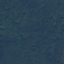
Land use / land cover: Forest